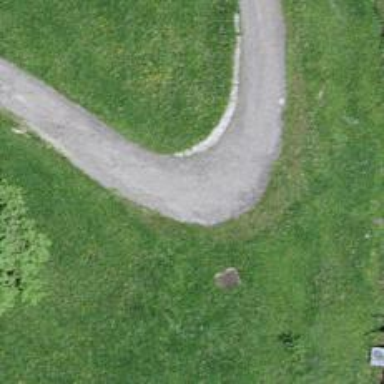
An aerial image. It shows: Well-maintained track road with grade 1 tracktype.